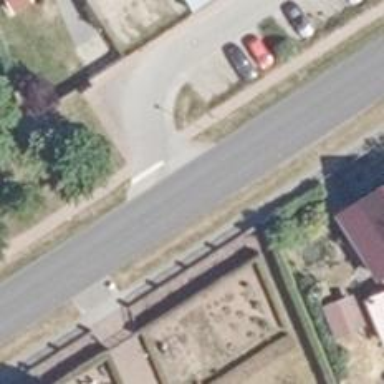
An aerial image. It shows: Tertiary road with asphalt surface. Separate sidewalks on both sides of the road.